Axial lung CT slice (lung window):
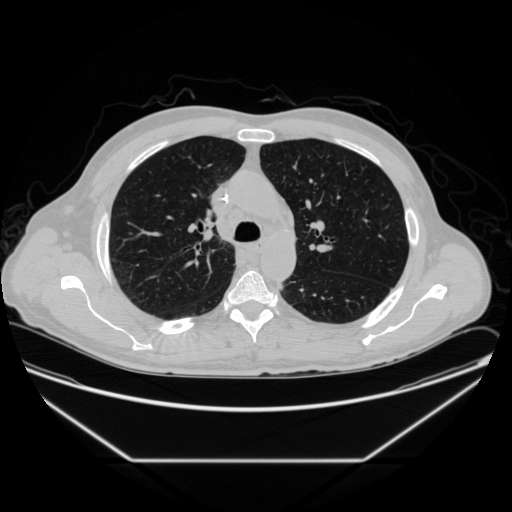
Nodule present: no